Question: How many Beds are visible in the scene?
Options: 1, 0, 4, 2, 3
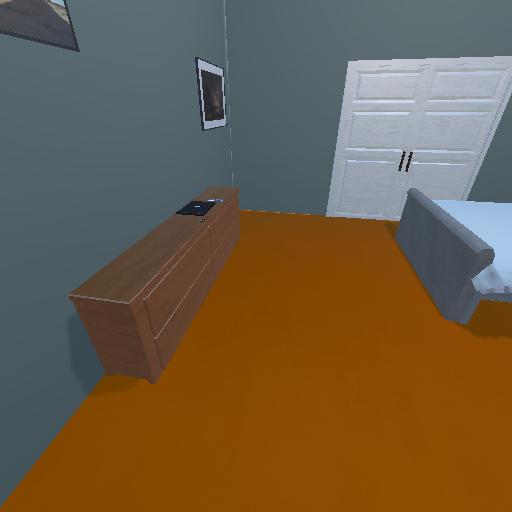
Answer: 1